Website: apple
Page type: payment
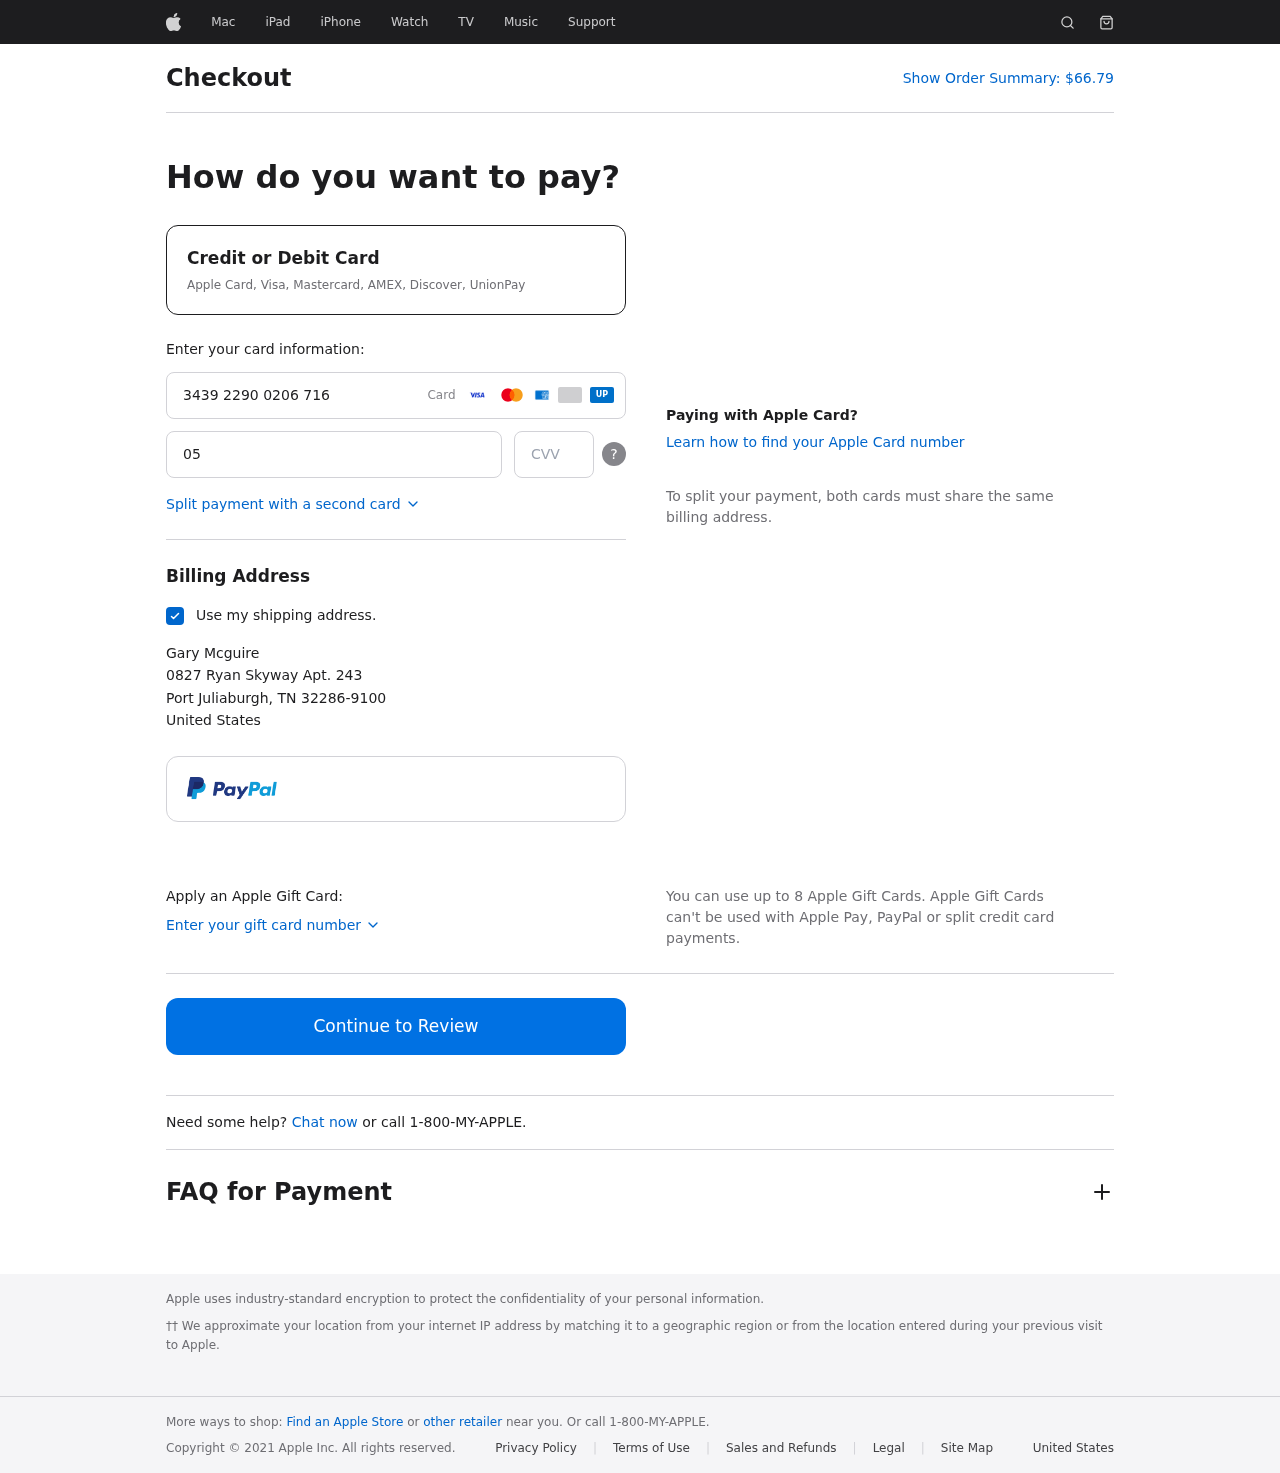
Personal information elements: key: PII_CARD_CVV
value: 2236
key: PII_CARD_EXPIRY
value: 05/28
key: PII_CARD_NUMBER
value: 3439 2290 0206 716
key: PII_CITY
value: Port Juliaburgh
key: PII_COUNTRY
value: United States
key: PII_FULLNAME
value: Gary Mcguire
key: PII_POSTCODE_FULL
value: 32286-9100
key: PII_STATE_ABBR
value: TN
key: PII_STREET
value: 0827 Ryan Skyway Apt. 243
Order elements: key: ORDER_TOTAL
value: $66.79